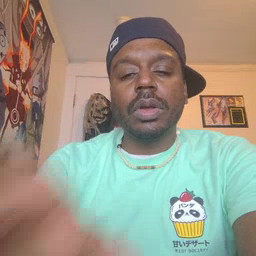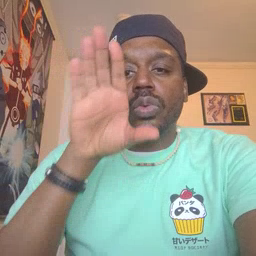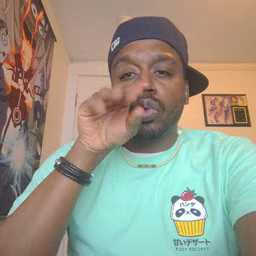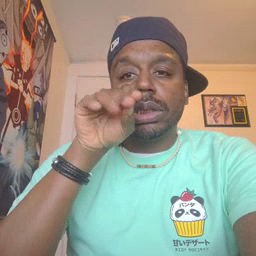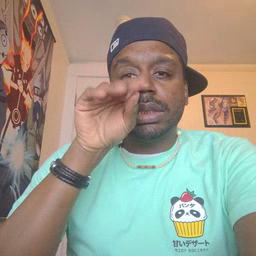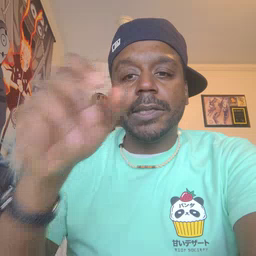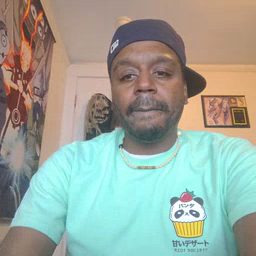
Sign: goose